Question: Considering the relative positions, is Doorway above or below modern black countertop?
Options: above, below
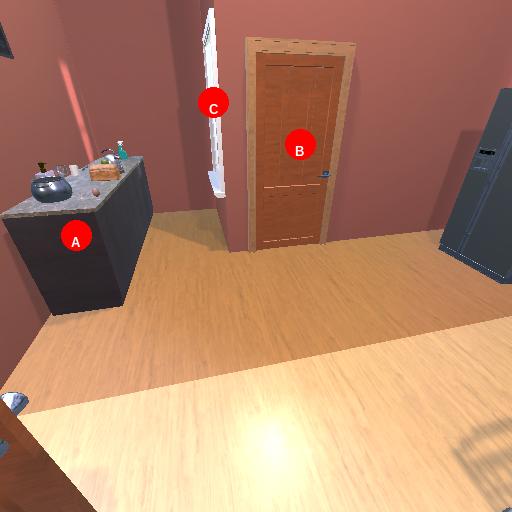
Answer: above